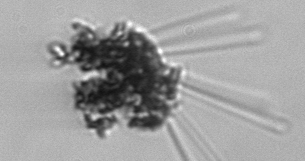
Label: Asterionellopsis_glacialis